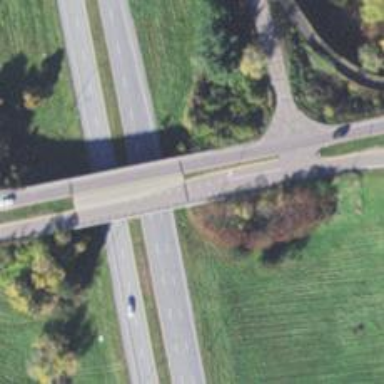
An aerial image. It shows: Asphalt surface bridge for primary link highway.